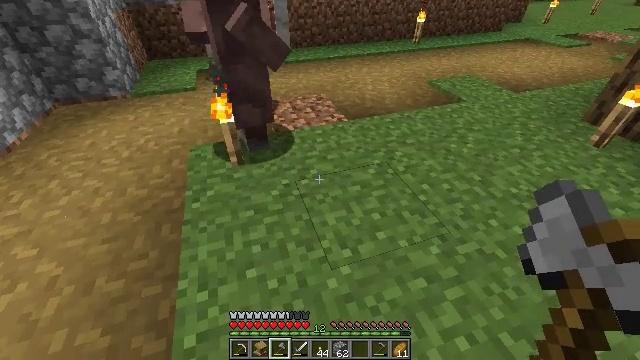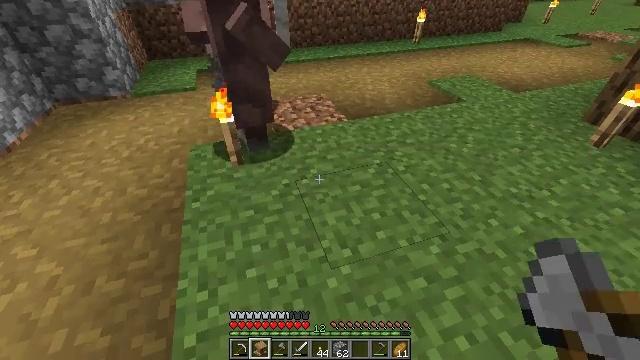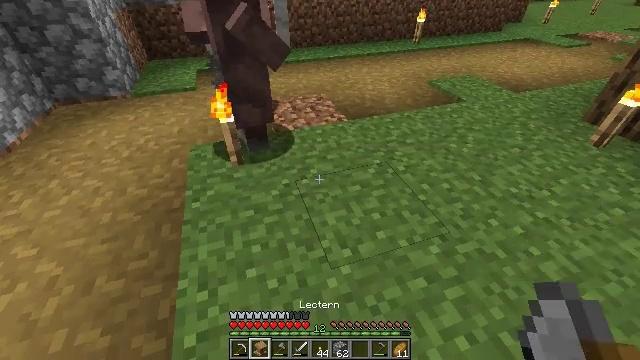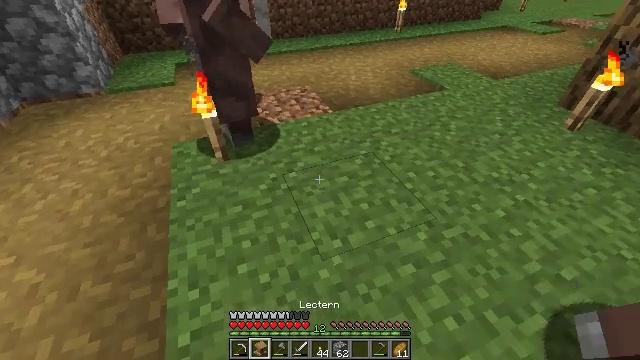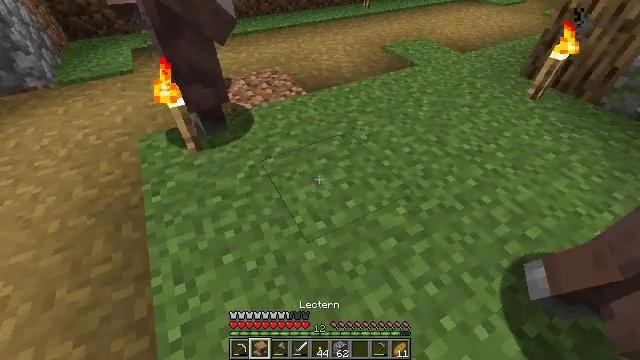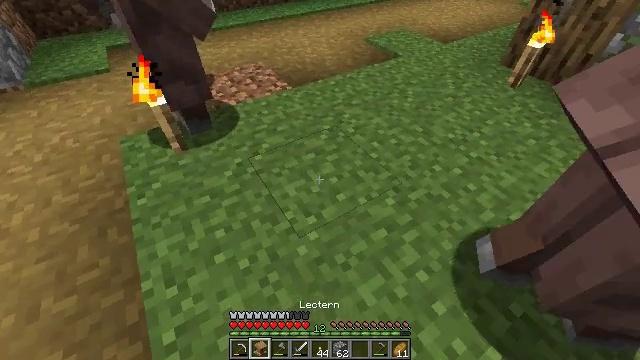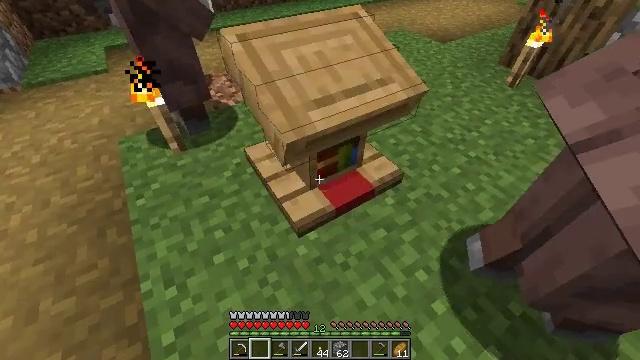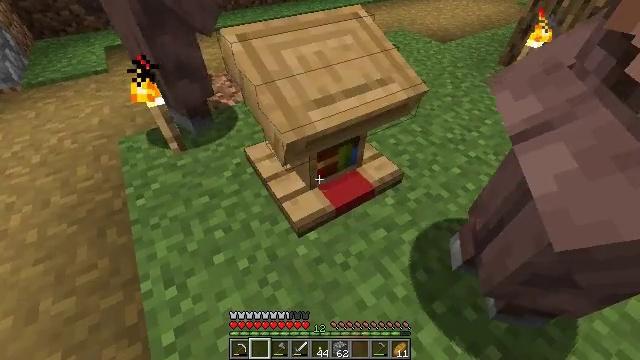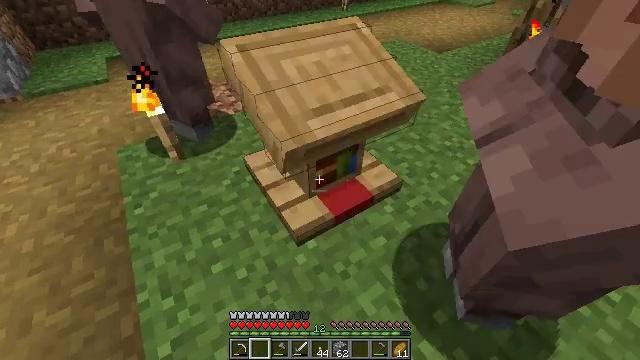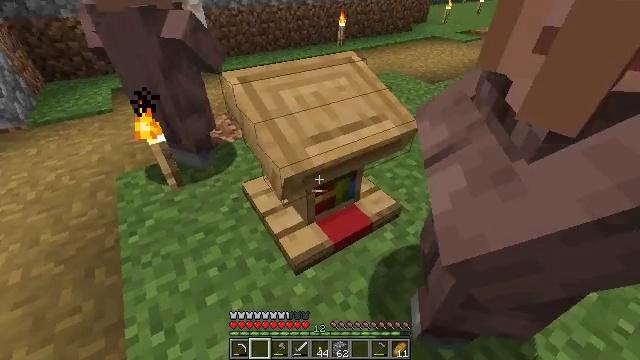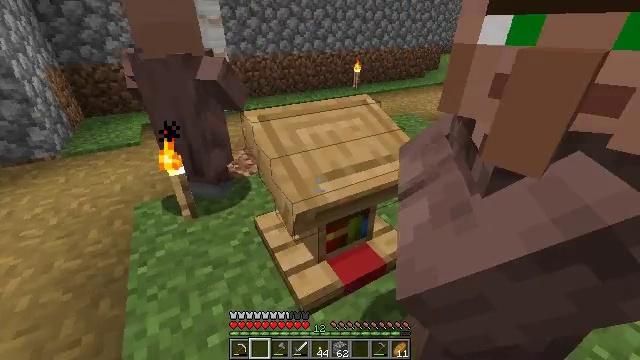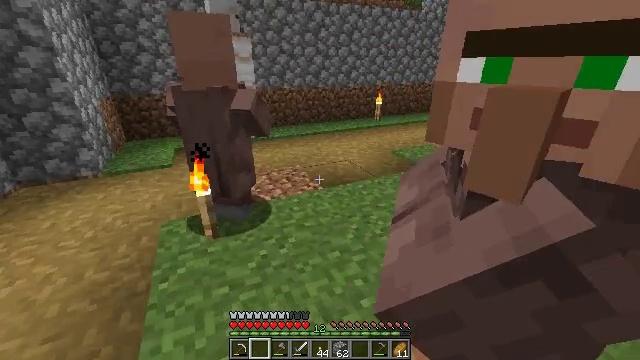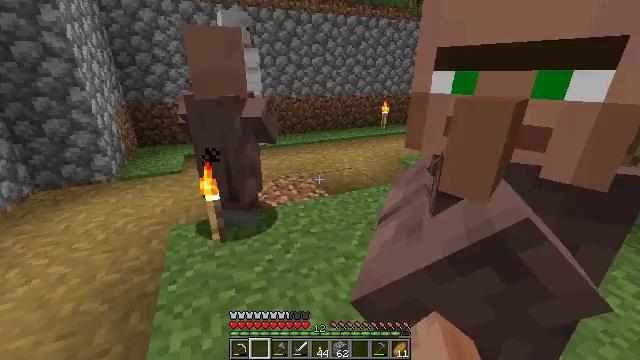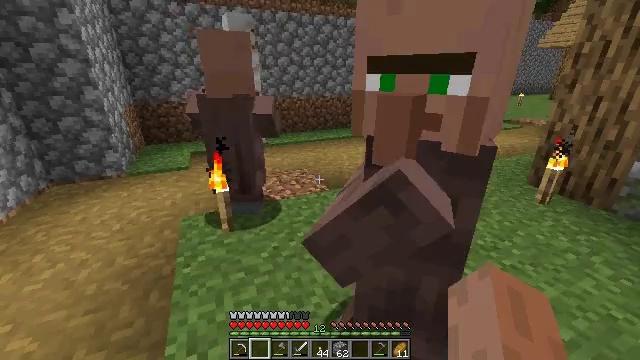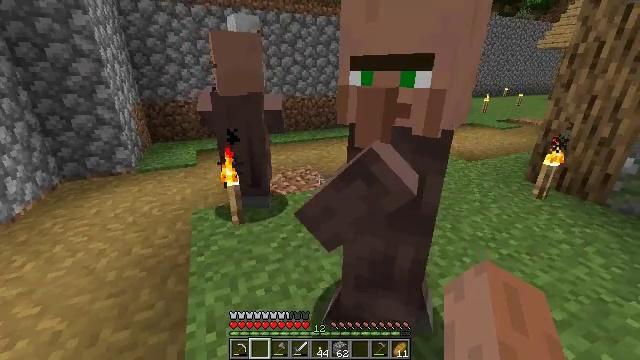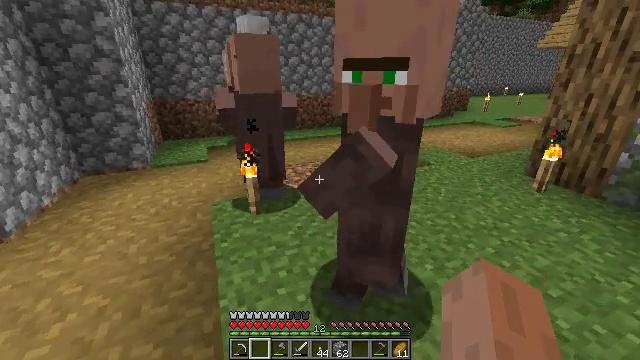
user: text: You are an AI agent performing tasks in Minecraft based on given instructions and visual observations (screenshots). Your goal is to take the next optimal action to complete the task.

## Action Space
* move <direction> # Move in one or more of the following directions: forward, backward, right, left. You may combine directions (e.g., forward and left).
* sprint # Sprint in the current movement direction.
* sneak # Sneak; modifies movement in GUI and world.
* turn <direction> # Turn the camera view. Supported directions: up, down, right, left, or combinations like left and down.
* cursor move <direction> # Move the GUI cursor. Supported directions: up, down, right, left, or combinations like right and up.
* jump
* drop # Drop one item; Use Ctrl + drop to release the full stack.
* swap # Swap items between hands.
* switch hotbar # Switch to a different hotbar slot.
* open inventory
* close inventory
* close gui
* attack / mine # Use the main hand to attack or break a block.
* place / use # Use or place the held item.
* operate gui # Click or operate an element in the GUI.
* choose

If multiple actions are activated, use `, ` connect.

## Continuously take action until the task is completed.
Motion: motion action
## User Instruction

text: Take paper and leather to craft a book.
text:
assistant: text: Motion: switch to hotbar 2
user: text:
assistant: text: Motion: switch to hotbar 2
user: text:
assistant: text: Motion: turn right and down, switch to hotbar 2
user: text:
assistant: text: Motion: turn right and down, switch to hotbar 2
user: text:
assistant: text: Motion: turn right and down
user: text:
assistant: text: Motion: use / place
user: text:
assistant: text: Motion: use / place
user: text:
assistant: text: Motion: turn up, use / place
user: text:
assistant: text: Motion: turn up
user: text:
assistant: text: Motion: turn left and up
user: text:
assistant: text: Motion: move back, turn left and up
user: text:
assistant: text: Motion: move back, turn left and up
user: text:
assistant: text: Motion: move back and move left
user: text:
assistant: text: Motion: move back and move left
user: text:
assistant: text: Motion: move back and move left
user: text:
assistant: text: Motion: move back and move left, turn right
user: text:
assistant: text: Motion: move left, turn right and up
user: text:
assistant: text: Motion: move left, turn right and up
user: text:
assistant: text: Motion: turn right and up
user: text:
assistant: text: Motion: turn right
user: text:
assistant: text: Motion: no_op
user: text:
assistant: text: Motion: no_op
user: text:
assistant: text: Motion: no_op
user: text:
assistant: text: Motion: no_op
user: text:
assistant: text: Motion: no_op
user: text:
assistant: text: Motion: no_op
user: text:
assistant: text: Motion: turn down
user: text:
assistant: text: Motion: turn right and down
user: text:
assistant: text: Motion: turn right and down
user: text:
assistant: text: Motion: turn down